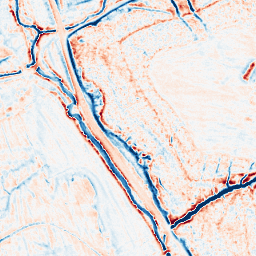
Category: edge_preserving
Decomposition family: anisotropic_diffusion
Decomposition parameters: iterations: 20
kappa: 10
gamma: 0.15
Upsampling method: bilinear
Upsampling parameters: scale: 8
Upsampling scale: 8